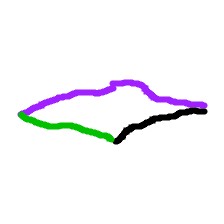
Shape: rhombus